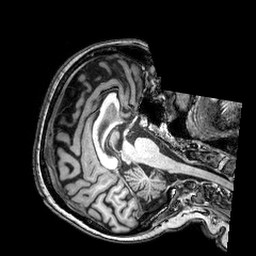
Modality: T1w
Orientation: axial
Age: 80
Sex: female
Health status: healthy
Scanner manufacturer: philips
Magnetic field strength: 3 T